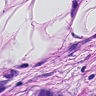
Metastatic tissue present: yes